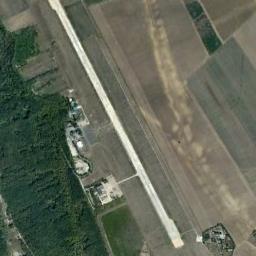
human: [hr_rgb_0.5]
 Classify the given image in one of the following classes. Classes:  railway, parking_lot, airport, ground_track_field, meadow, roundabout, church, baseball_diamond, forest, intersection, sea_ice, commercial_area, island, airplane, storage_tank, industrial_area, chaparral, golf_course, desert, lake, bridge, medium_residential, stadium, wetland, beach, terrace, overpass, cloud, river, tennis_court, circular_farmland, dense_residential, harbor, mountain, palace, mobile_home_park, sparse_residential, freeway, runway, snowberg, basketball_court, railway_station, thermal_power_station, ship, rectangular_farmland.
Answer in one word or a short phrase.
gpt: airport